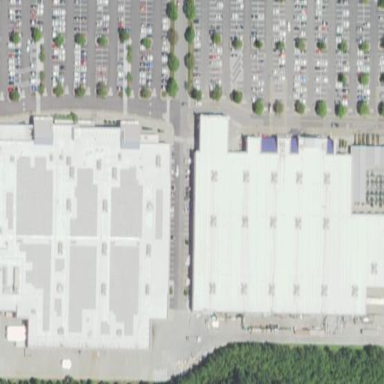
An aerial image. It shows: Retail building that houses department store.